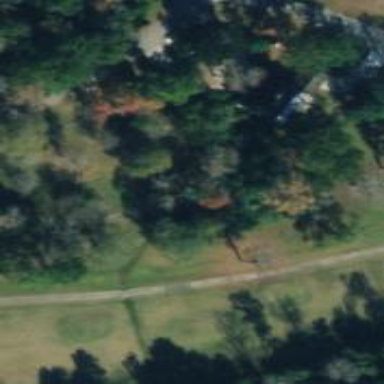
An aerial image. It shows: Path.